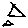
Label: triangle